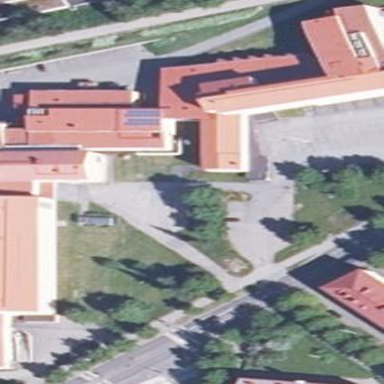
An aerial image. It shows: College building.